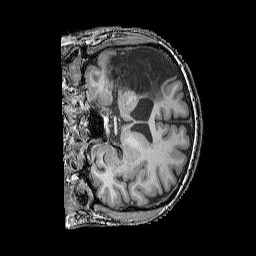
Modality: T1w
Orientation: coronal
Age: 49
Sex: male
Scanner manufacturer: siemens
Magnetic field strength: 3 T
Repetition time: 2.25 s
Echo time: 0.00411 s